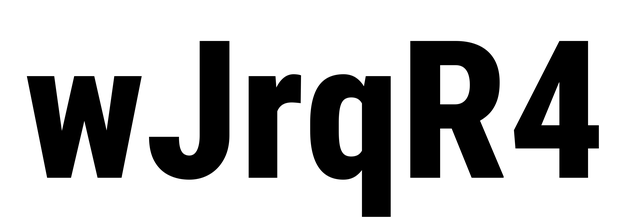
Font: Roboto_Condensed_ExtraBold